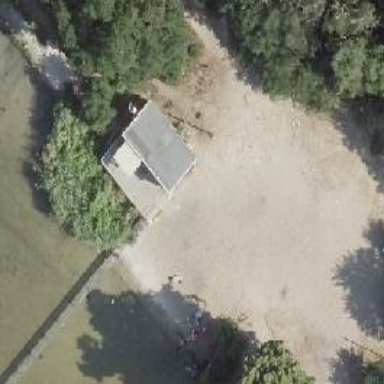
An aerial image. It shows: Lifeguard base for emergency purposes.